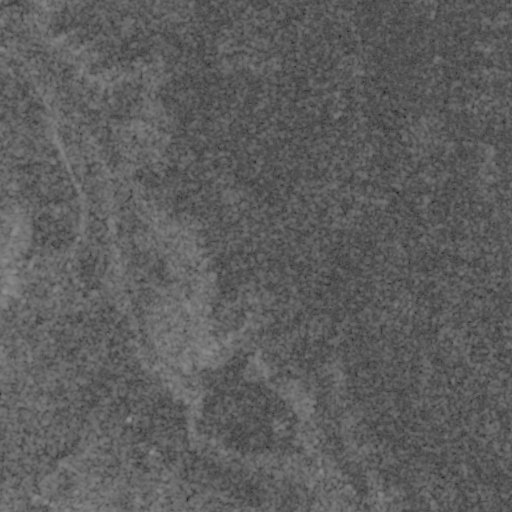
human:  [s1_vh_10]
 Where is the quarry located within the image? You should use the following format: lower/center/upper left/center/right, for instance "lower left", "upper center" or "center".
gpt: The quarry is located in the center of the image.
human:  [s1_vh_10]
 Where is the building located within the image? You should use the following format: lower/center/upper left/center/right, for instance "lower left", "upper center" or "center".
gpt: There is no building in the image.

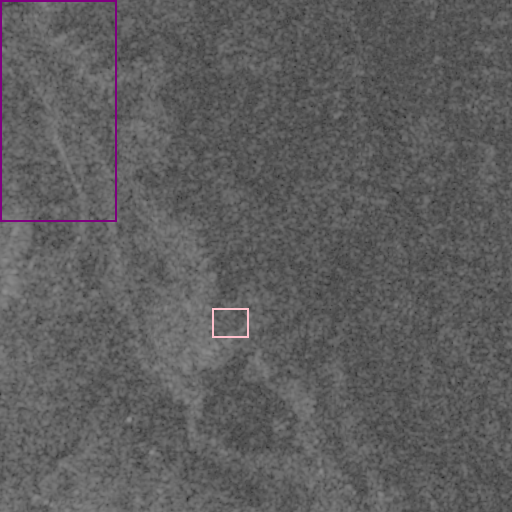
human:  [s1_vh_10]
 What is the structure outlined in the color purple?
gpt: The structure outlined in purple is a park.
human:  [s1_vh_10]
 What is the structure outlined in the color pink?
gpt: The structure outlined in pink is a quarry.
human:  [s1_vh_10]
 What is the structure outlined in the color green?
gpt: There is no green outline.